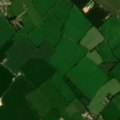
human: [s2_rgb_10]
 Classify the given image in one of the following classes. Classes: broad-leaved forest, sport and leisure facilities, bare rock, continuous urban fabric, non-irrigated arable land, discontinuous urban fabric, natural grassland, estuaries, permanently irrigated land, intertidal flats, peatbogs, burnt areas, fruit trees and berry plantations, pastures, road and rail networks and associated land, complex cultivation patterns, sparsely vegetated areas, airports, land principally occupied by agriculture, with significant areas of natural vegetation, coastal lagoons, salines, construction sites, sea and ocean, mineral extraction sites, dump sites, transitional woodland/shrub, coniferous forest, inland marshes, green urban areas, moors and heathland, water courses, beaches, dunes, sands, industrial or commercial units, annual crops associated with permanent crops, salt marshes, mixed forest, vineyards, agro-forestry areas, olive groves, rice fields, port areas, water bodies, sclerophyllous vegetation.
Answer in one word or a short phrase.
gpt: non-irrigated arable land, pastures